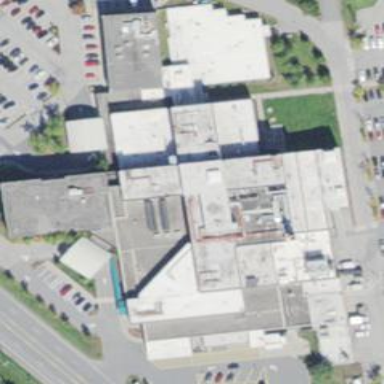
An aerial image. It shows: Hospital building.